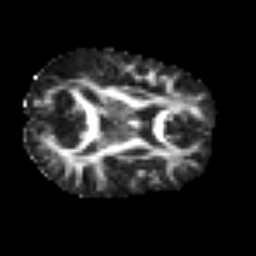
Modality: FA
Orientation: axial
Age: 39
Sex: female
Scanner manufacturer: siemens
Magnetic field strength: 3 T
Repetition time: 3.2 s
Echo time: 0.081 s